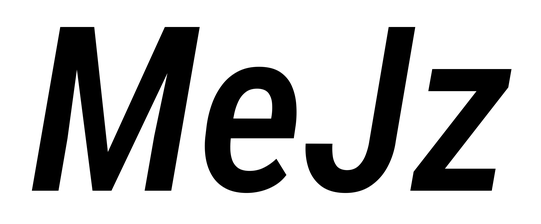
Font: Roboto-Italic_Condensed_Medium_Italic